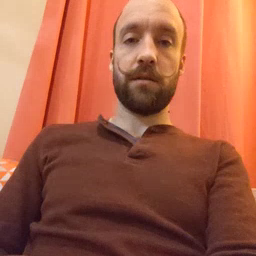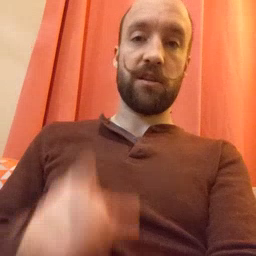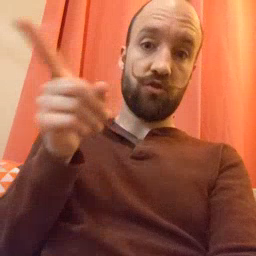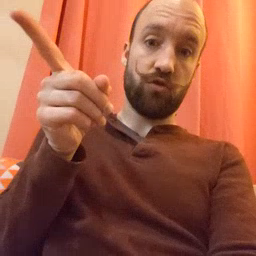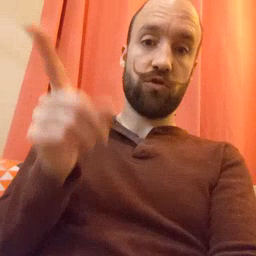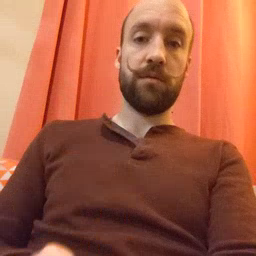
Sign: hesheit